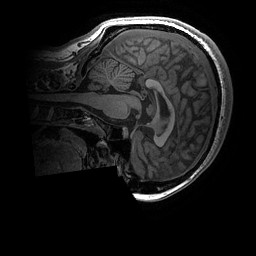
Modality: T1w
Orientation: sagittal
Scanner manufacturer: ge
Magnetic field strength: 3 T
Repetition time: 0.008156 s
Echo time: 0.00318 s